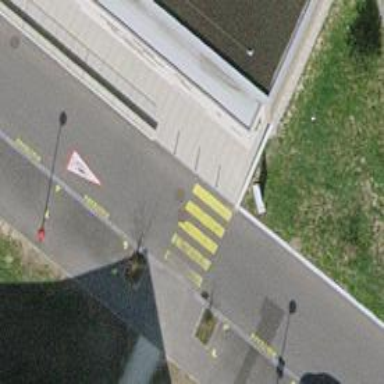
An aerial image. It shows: Footway made of paving stones.